Question: I have Windows XP, installed VirtualBox, and have now a centOS virtual machine.
I am sharing folders between the two machines using Samba.
I have successfully accessed shared folders in the Home directory.
My problem now is how do I access /var/www? (I have exactly the same setting with home directories in smb.conf except path).
Thanks in advance.

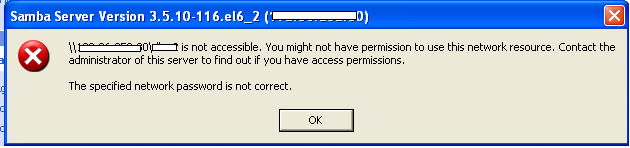
Answer: You must add such section to the smb.conf:
'''
[www]
comment = Web Root Dir
path = /var/www
valid users = user
public = no
writable = yes
printable = no
'''
User 'user' must exist in the system and in Samba (added by 'smbpasswd -a user'). Of course you can use other username.
Check if your user 'user' can access this filesystem in Linux (without samba). If it can't you must give him access rights in Linux.